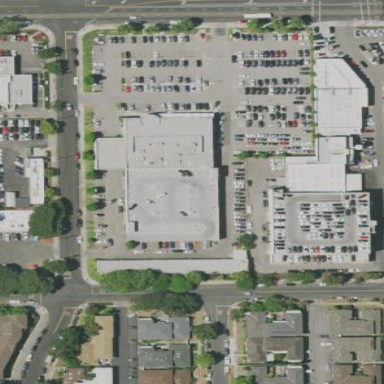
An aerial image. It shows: Building housing car shop.